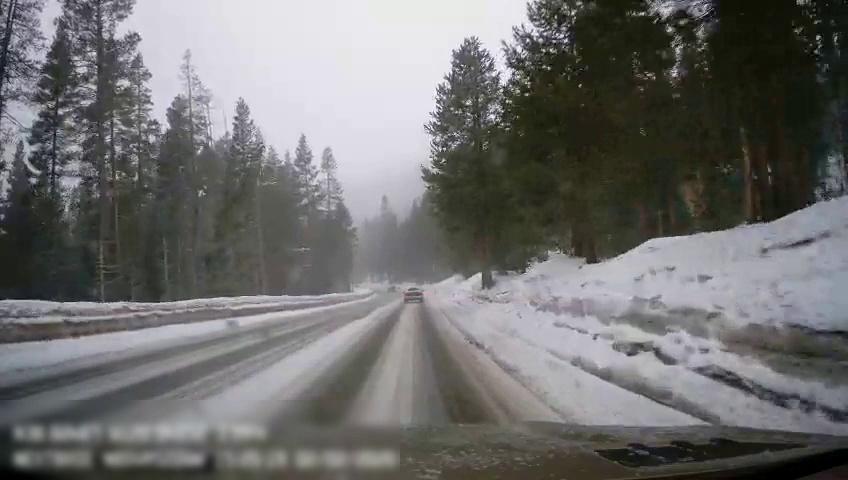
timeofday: Day
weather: Snowy
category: Drivable Space
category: Vehicles | SUV